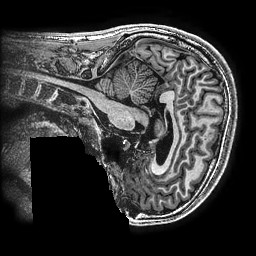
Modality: T1w
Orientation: sagittal
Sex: male
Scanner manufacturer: ge
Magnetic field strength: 3 T
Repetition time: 0.007644 s
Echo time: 0.003468 s